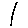
Label: line